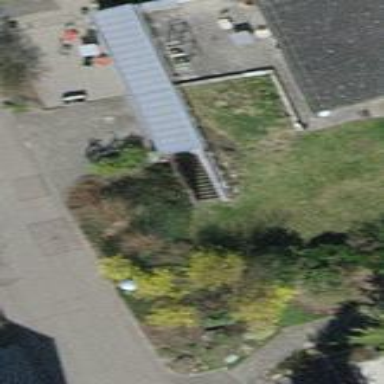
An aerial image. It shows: Garage building.